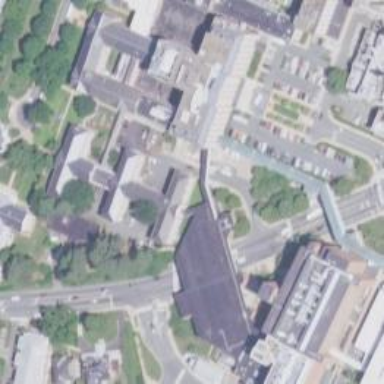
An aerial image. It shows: University building.